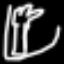
Label: fork